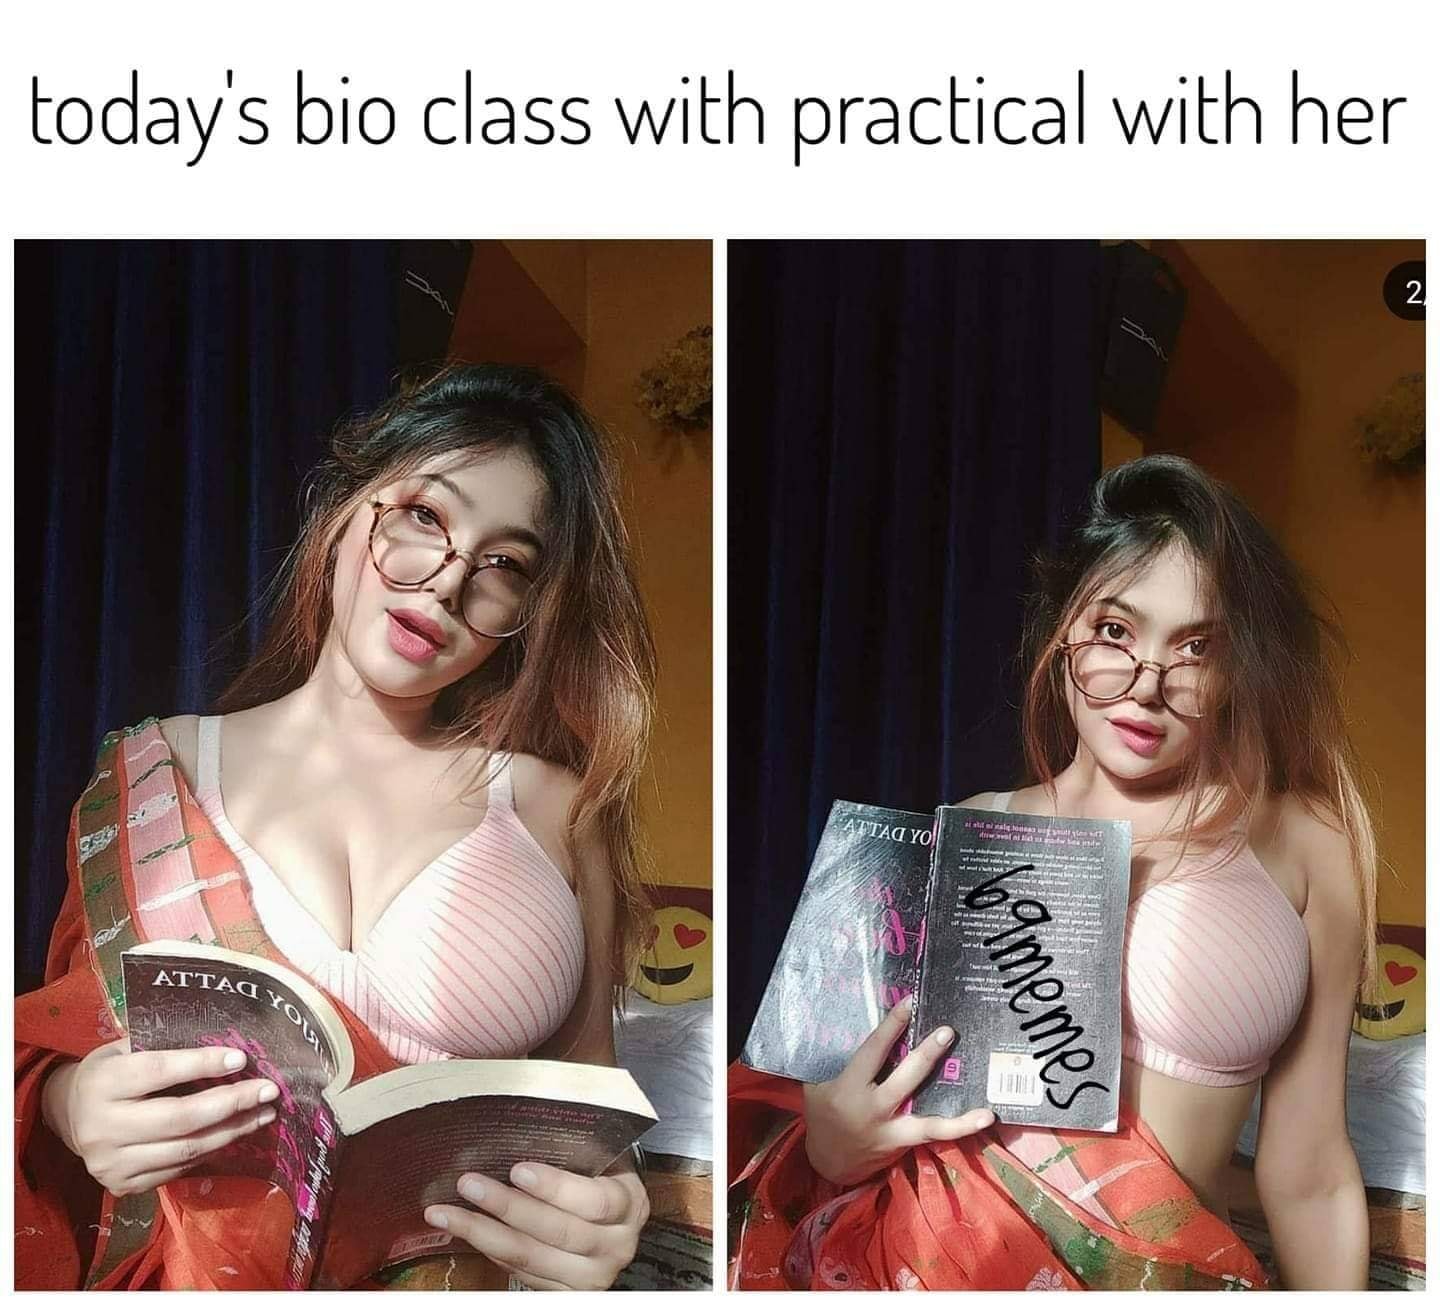
Caption: today's bio class with practical with her
Label: hate